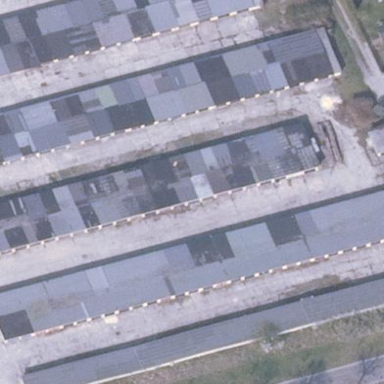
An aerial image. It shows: Garage building.